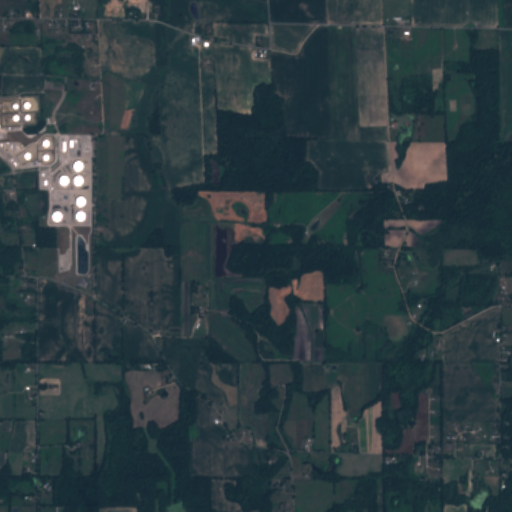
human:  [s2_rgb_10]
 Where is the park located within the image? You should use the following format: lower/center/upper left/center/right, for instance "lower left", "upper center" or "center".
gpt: The park is located in the upper left of the image.
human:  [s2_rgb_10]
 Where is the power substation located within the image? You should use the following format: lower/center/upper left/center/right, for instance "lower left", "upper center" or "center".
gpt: The power substation is located in the upper left of the image.
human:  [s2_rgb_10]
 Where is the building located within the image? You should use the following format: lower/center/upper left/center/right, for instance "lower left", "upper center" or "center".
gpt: The building is located in the upper left of the image.
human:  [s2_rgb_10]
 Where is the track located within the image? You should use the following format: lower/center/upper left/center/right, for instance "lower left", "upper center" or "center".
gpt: There is no track in the image.